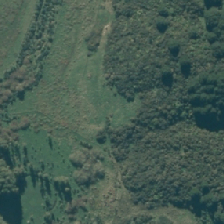
Land cover: grose_broom